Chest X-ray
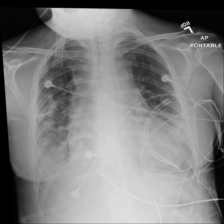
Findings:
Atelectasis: negative
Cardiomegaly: positive
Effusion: positive
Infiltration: positive
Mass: negative
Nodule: negative
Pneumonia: negative
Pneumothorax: negative
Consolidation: negative
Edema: negative
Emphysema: negative
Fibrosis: negative
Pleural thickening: negative
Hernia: negative